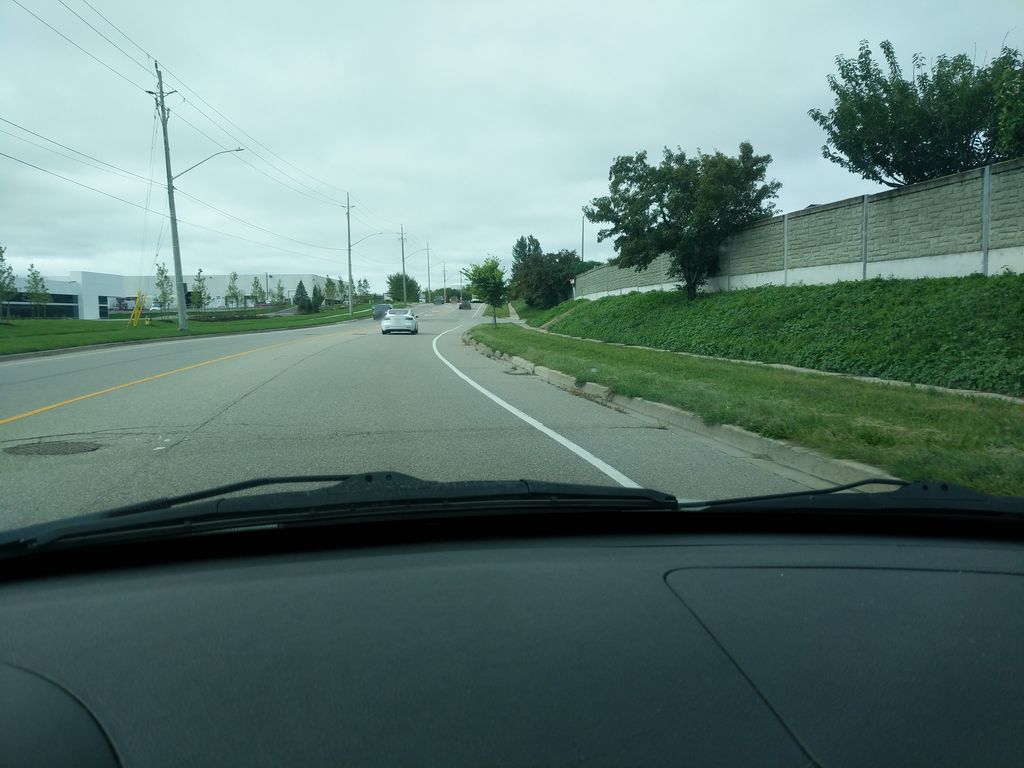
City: kitchener-waterloo